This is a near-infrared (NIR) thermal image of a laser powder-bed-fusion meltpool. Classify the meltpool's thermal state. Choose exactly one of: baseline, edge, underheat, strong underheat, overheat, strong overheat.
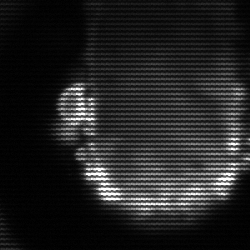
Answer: baseline